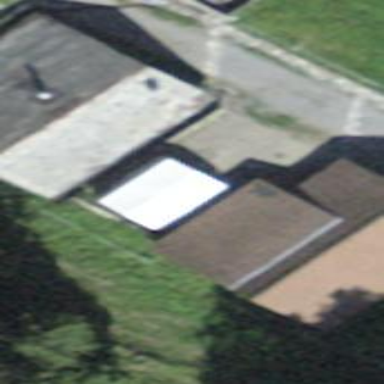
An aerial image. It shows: Scout hut building.